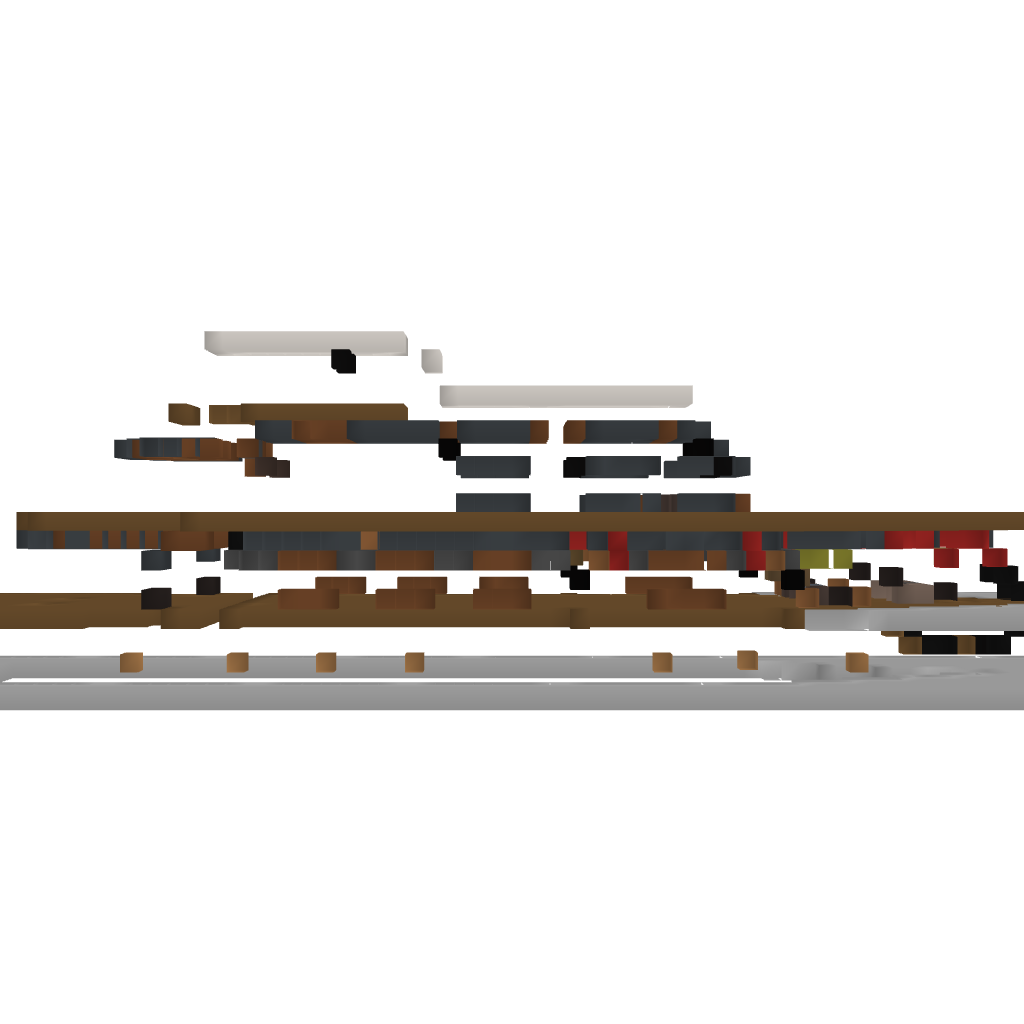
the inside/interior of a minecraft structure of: Yatch (w/ water)